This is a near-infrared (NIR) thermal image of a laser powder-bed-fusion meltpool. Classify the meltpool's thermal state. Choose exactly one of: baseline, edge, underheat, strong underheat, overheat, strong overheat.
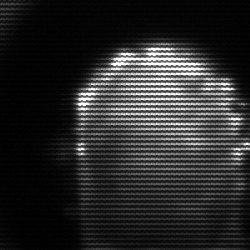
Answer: baseline